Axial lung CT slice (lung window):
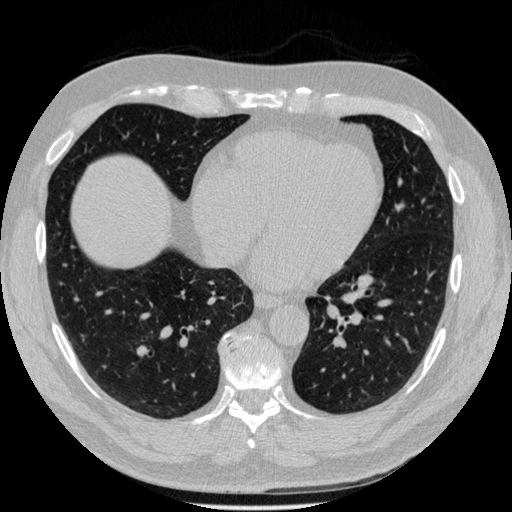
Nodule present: no